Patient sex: M
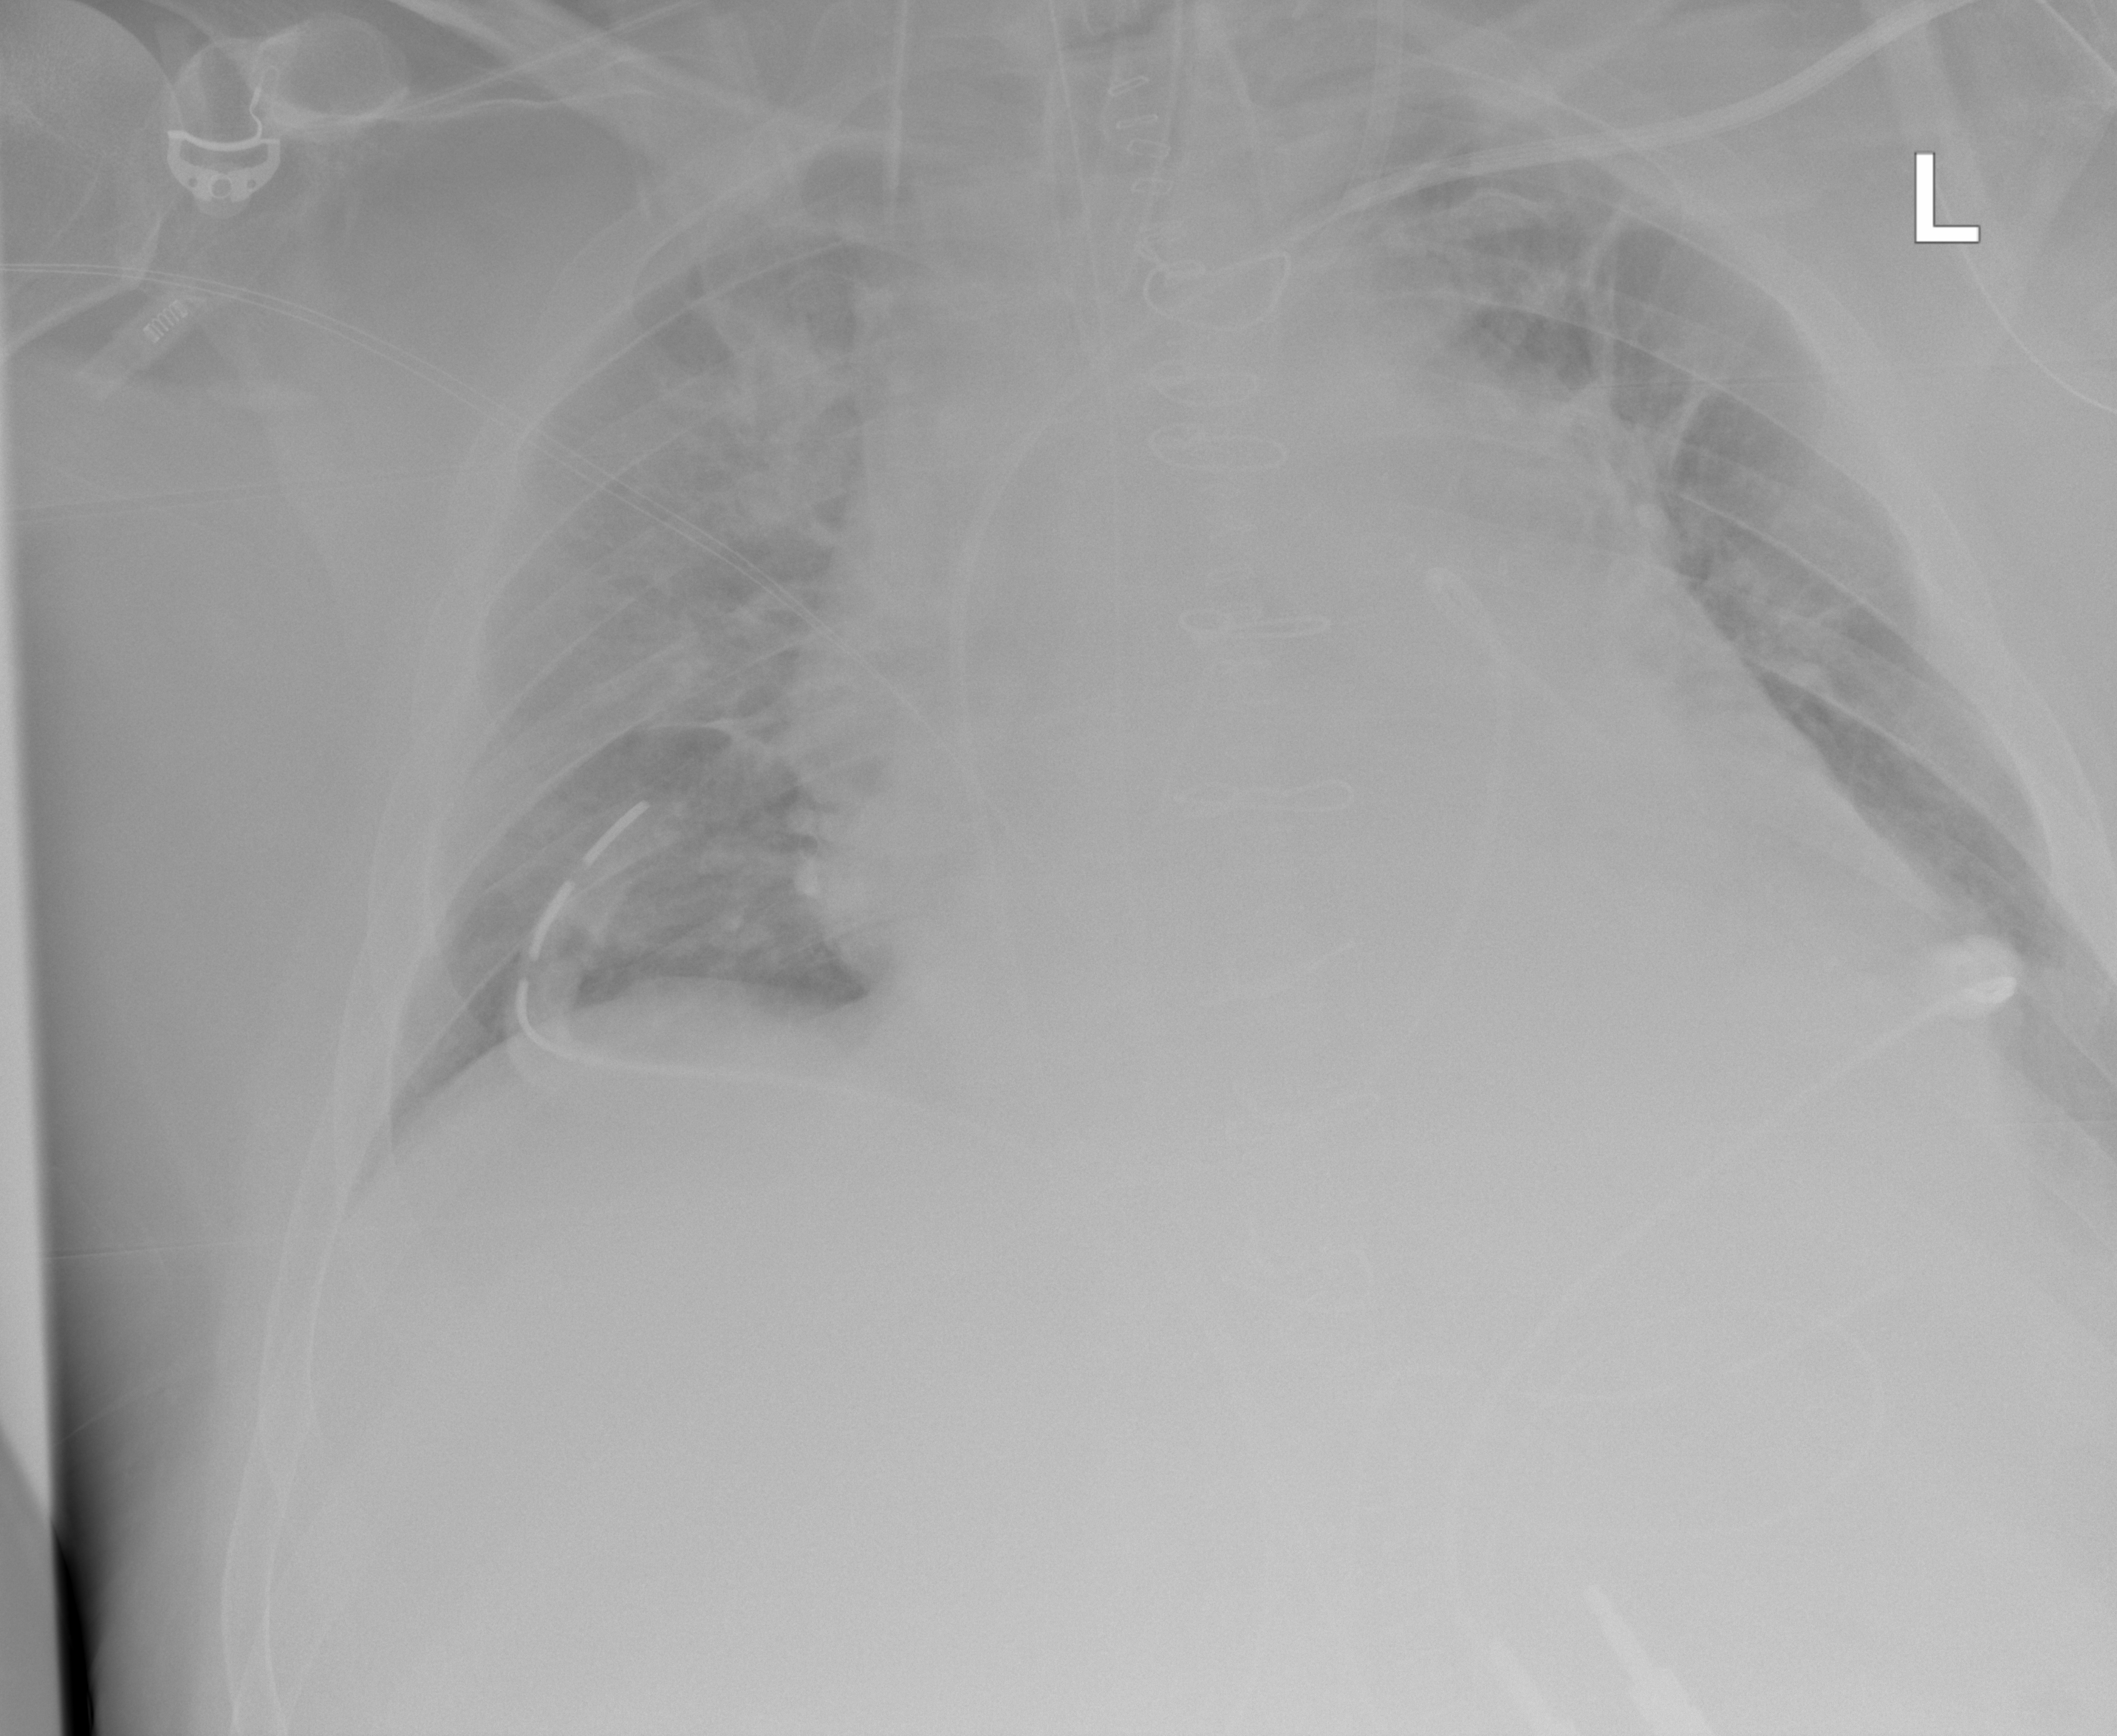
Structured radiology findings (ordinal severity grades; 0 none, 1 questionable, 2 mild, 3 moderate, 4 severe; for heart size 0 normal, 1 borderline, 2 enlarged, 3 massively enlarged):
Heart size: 2
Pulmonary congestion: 2
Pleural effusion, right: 0
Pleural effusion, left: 0
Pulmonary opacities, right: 1
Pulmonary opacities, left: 0
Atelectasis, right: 2
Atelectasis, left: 0